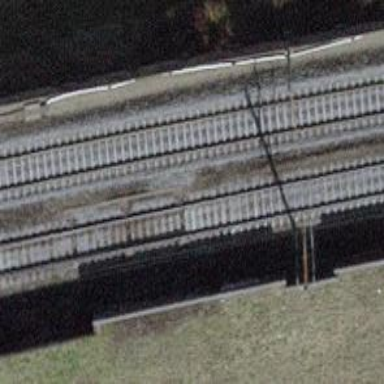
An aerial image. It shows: Railway switch.